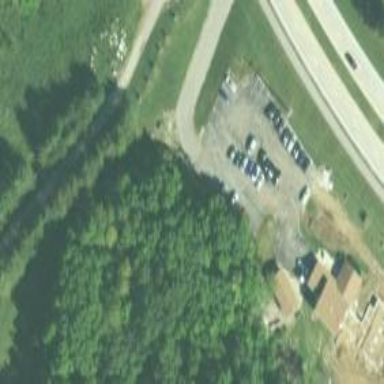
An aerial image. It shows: Parking area.